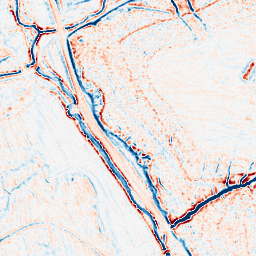
Category: edge_preserving
Decomposition family: bilateral
Decomposition parameters: d: 9
sigma_color: 150
sigma_space: 50
Upsampling method: sinc_blackman
Upsampling parameters: scale: 2
kernel_size: 4
Upsampling scale: 2